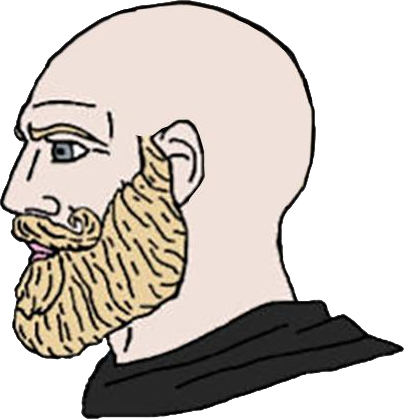
Label: 4_Yes_Chad